Interaction volume radius: 5 \u00c5
Interaction volume height: 10 \u00c5
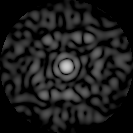
Disorder parameter: 0.9009